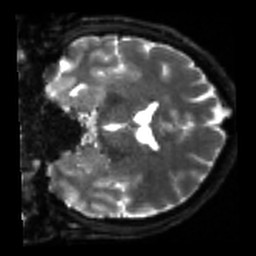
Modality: sbref
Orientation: coronal
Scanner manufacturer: siemens
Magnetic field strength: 3 T
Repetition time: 4 s
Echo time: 0.0594 s